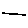
Label: line